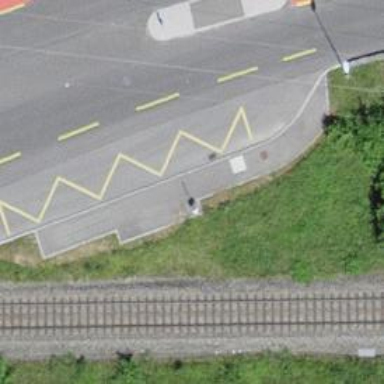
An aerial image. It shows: Bus stop with platform for public transport.